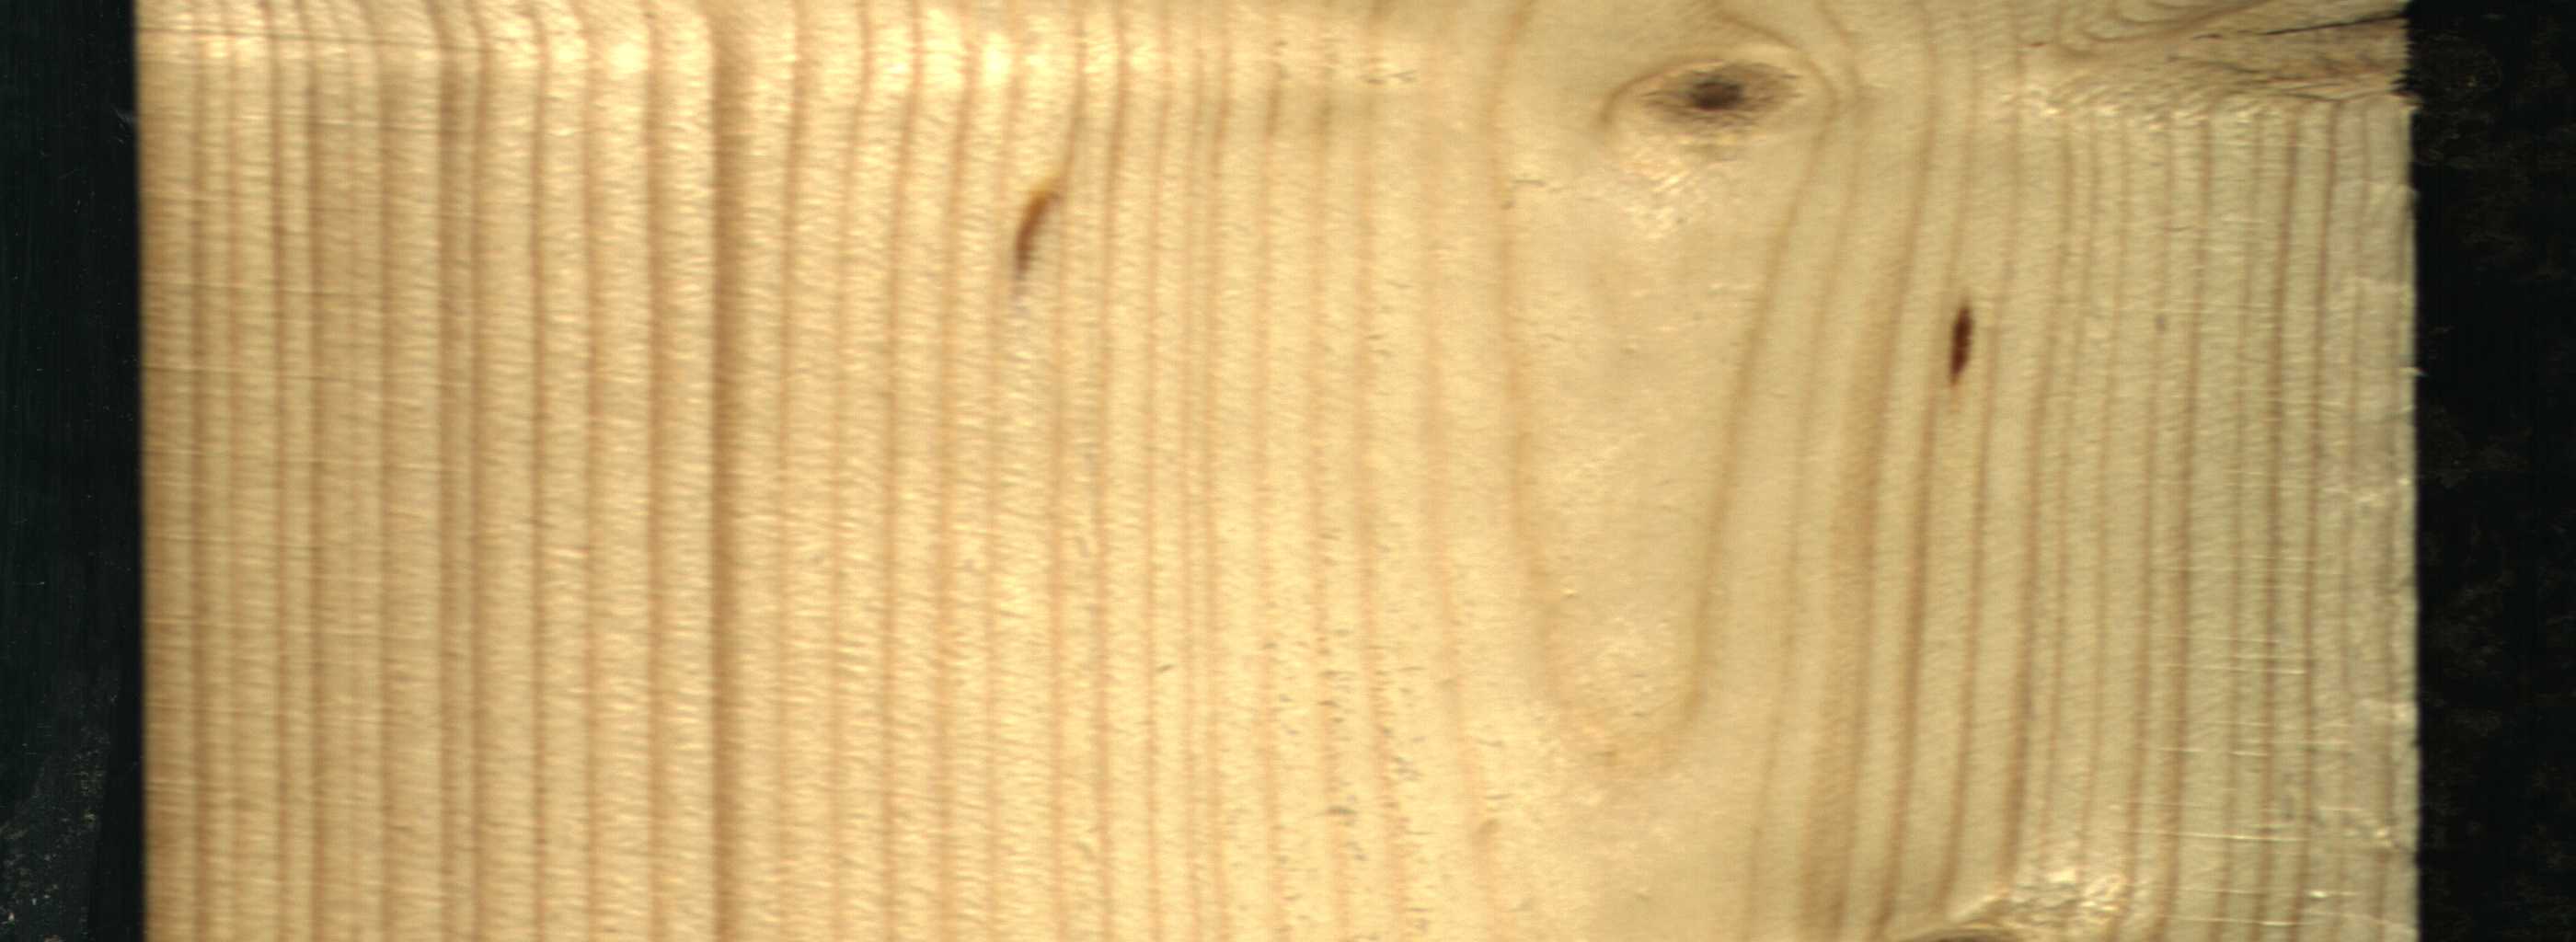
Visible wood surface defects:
resin
resin
knot_with_crack
Live_Knot